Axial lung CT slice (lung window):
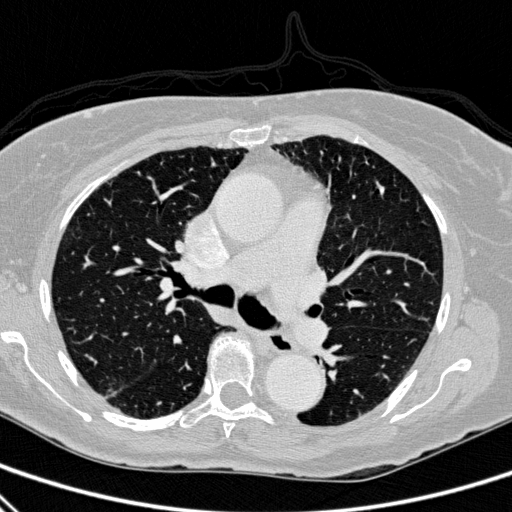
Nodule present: no